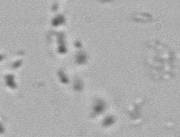
Label: Phaeocystis_debris